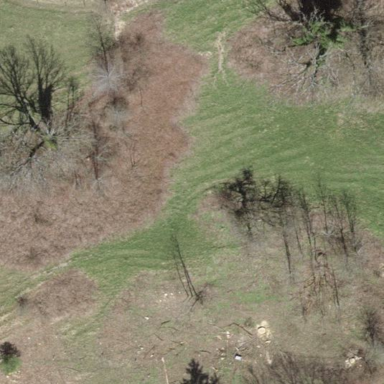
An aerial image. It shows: Patch of scrub vegetation.